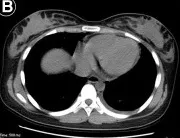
Chest computed tomography (CT) images of the patient. Two days before admission, CT revealed a few infiltrates in the right middle lobe and left lower lobe, with a small amount of left pleural effusion (A,B).
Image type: radiology (ct)